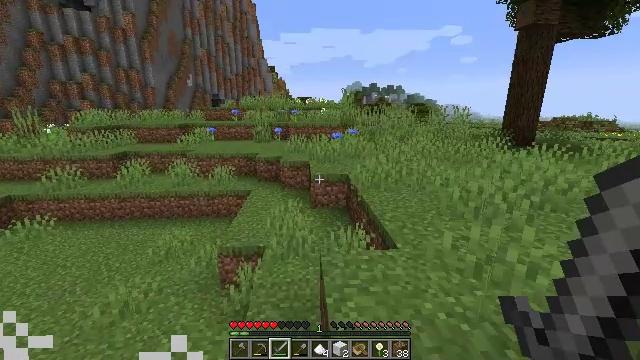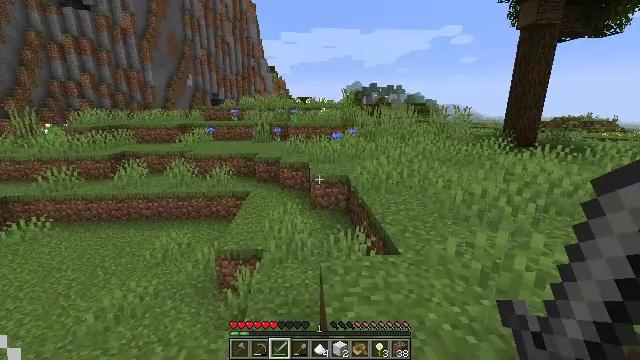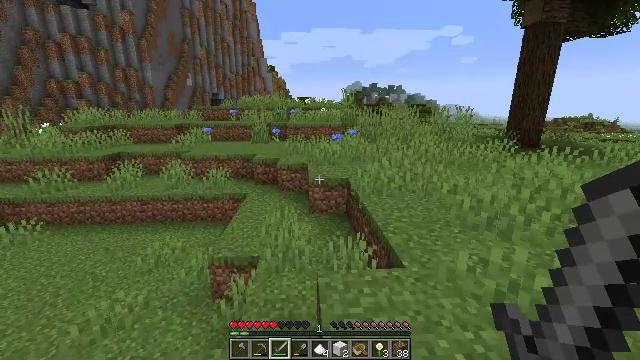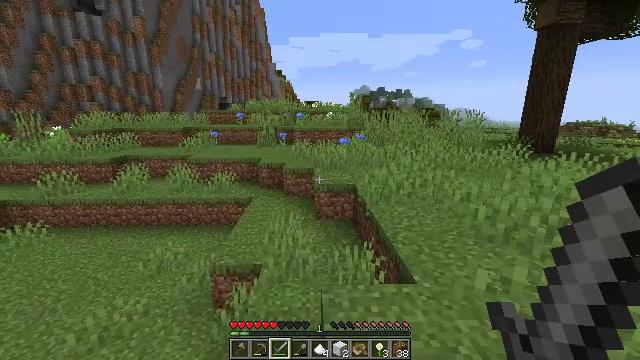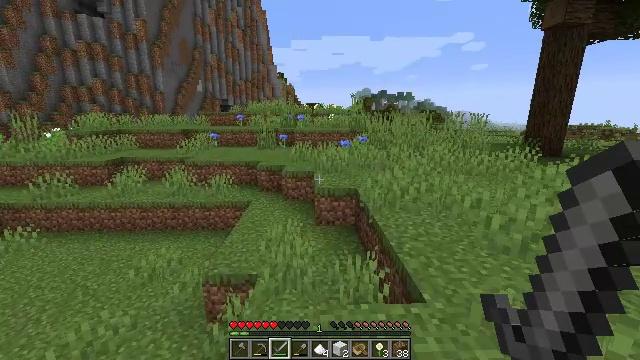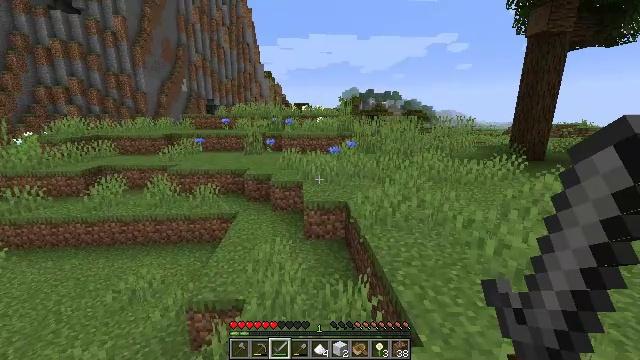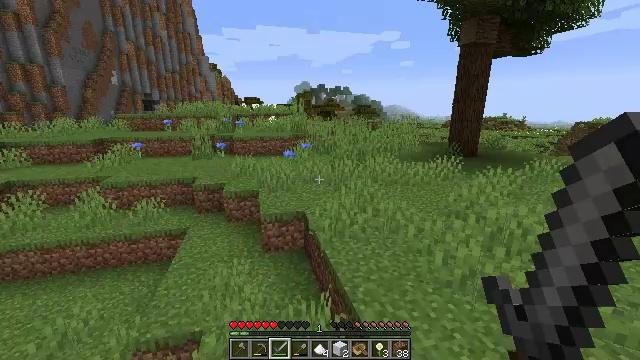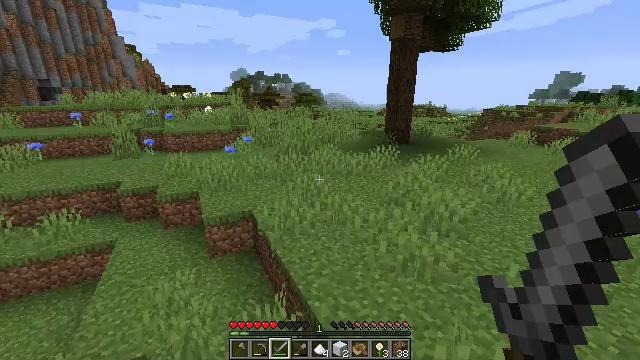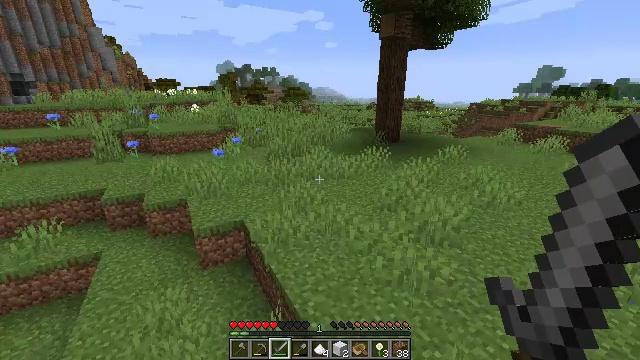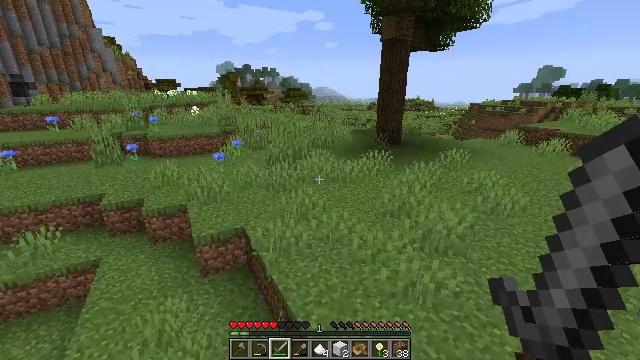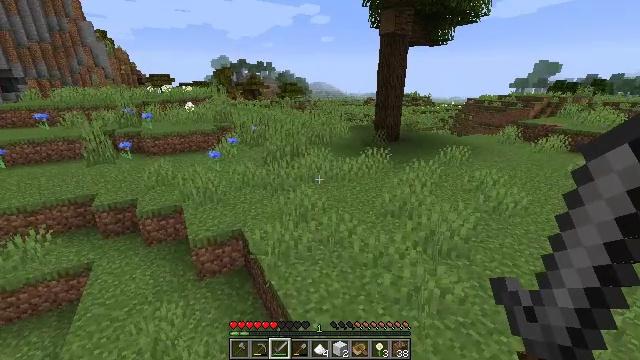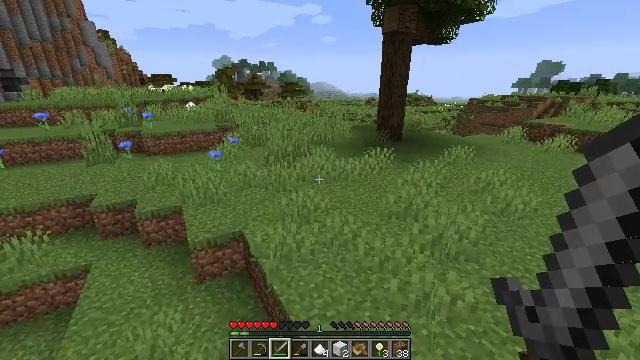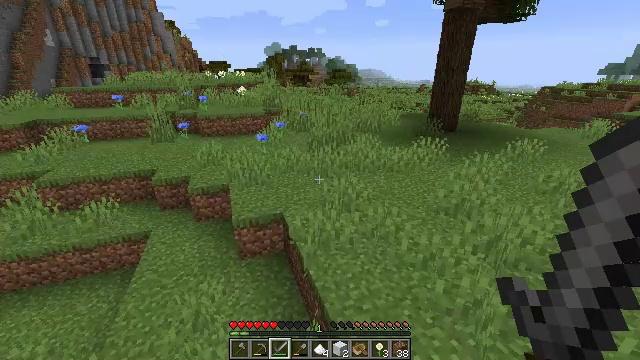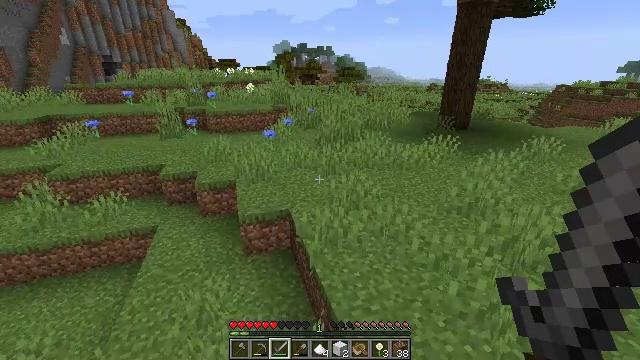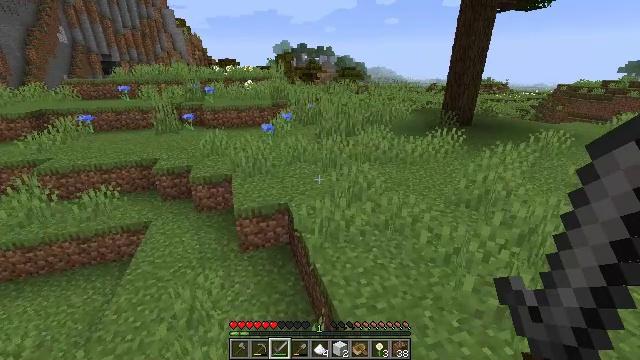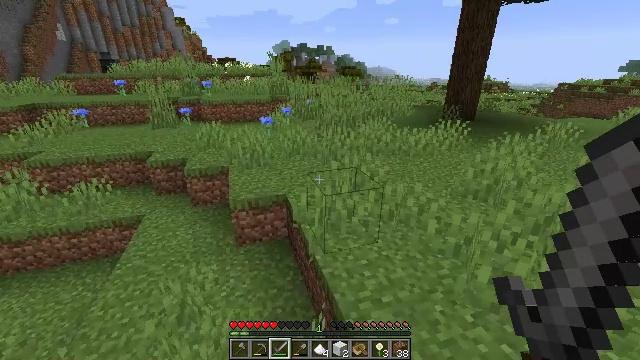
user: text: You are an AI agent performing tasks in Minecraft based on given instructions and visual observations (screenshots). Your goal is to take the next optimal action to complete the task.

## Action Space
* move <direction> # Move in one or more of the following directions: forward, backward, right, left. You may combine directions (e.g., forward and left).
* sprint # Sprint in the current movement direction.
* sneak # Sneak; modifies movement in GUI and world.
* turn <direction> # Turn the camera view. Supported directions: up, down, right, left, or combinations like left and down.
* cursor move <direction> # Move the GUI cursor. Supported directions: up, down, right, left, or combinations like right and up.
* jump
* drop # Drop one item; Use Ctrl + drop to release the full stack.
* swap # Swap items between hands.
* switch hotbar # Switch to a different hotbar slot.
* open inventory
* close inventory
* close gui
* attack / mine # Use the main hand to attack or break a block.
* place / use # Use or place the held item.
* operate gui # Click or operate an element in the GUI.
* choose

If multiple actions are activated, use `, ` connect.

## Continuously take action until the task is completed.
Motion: motion action
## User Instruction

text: Gather a cornflower for decorations.
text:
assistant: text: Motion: move forward
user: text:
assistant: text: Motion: move forward
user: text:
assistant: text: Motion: move forward, turn left
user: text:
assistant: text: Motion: move forward
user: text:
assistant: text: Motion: move forward, turn right, jump
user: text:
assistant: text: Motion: move forward, turn right and down, jump
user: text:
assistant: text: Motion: move forward, turn right and down, jump
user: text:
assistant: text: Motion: move forward, turn right and down
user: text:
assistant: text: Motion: move forward
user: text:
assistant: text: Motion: move forward, turn down
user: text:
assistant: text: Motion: move forward
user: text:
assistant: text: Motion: move forward, turn left and down
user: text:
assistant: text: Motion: move forward, turn left
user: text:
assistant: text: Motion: move forward
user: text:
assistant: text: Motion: move forward
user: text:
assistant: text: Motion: move forward
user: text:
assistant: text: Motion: move forward
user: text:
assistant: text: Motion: move forward
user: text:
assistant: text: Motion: move forward
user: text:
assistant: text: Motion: move forward, turn left
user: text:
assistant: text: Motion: move forward
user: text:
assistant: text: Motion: move forward, jump
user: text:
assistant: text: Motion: move forward, turn left, jump
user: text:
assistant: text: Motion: move forward, turn left, jump
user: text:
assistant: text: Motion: move forward, turn left
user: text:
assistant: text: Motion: move forward, turn left
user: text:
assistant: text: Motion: move forward, turn left
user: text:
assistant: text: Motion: move forward
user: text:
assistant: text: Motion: move forward
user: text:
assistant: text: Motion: move forward